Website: home-depot
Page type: delivery-shipping
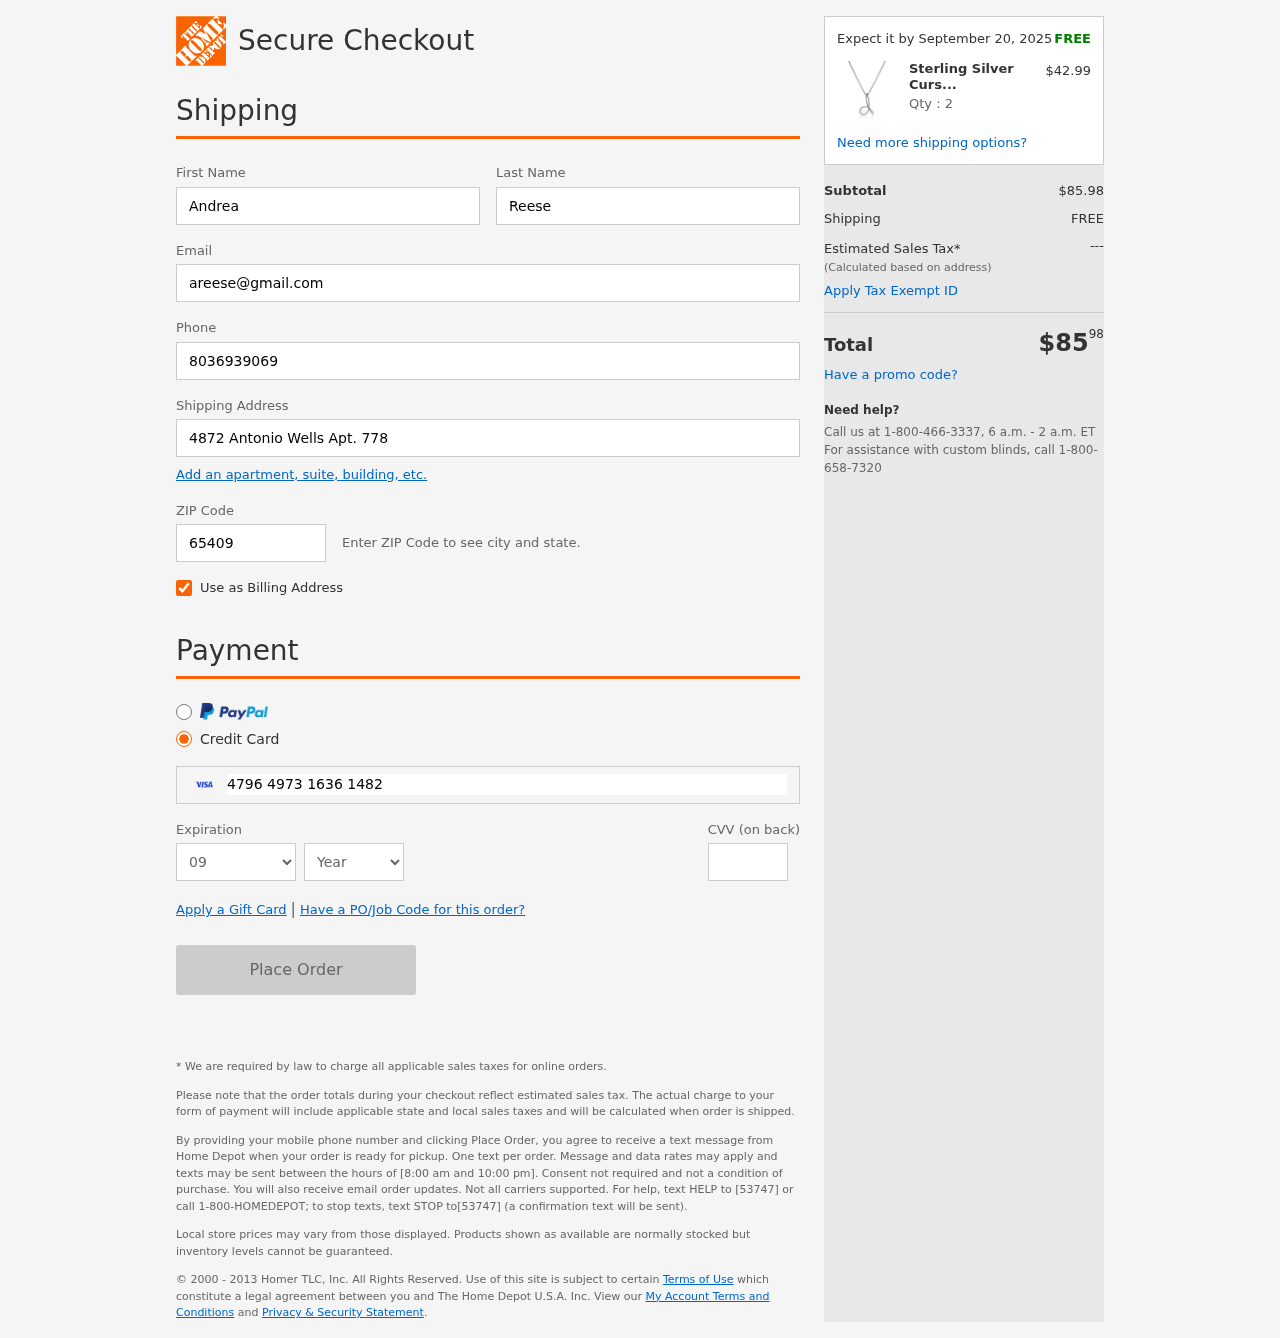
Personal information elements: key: PII_CARD_CVV
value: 039
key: PII_CARD_EXPIRY_MONTH
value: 09
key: PII_CARD_EXPIRY_YEAR
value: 26
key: PII_CARD_NUMBER
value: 4796 4973 1636 1482
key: PII_EMAIL
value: areese@gmail.com
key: PII_FIRSTNAME
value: Andrea
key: PII_LASTNAME
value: Reese
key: PII_PHONE
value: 8036939069
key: PII_POSTCODE
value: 65409
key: PII_STREET
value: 4872 Antonio Wells Apt. 778
Product elements: key: PRODUCT1_NAME
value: Sterling Silver Cursive Script Initial "D" Pendant Necklace, 18"
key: PRODUCT1_PRICE
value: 42.99
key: PRODUCT1_QUANTITY
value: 2
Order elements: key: ORDER_DELIVERY_DATE
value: Expect it by September 20, 2025
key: ORDER_SUBTOTAL
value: $85.98
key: ORDER_SHIPPING_COST
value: FREE
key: ORDER_TOTAL
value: $8598